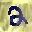
Label: 2